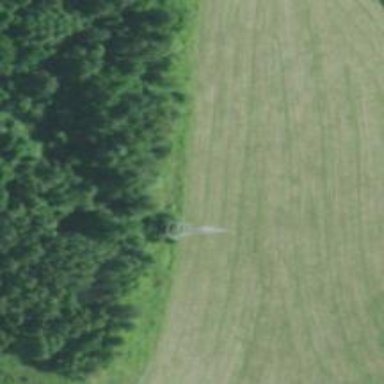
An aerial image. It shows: Lattice structure tower used for power transmission.